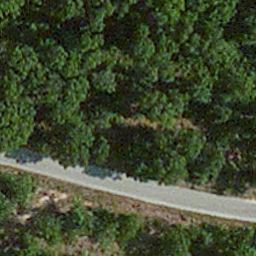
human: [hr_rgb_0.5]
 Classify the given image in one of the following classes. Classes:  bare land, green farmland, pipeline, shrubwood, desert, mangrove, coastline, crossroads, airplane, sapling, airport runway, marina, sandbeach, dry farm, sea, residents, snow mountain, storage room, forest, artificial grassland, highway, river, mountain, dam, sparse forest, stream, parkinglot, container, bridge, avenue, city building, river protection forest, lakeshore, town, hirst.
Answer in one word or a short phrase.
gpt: avenue